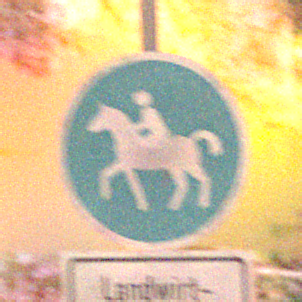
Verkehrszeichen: Reitweg
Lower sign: BesondereFahrzeugeUndTransportgueter6
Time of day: Night
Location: Outdoor (Nature)
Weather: Clear
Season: NotSpecified
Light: Natural